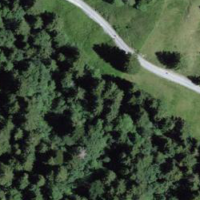
EUNIS habitat code: 44
Species observed at this site:
Epipactis palustris
Lotus corniculatus
Tussilago farfara
Bartsia alpina
Eriophorum angustifolium